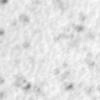
Label: no_change